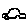
Label: car